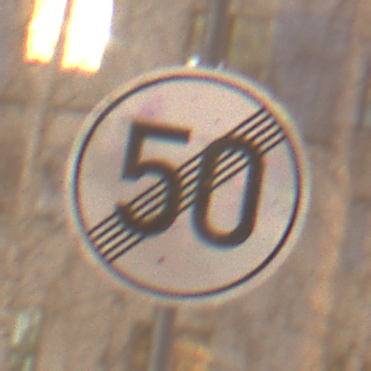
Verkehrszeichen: EndeGeschwindigkeit50
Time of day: Night
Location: Outdoor (Urban)
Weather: Overcast
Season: Winter
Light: Artificial